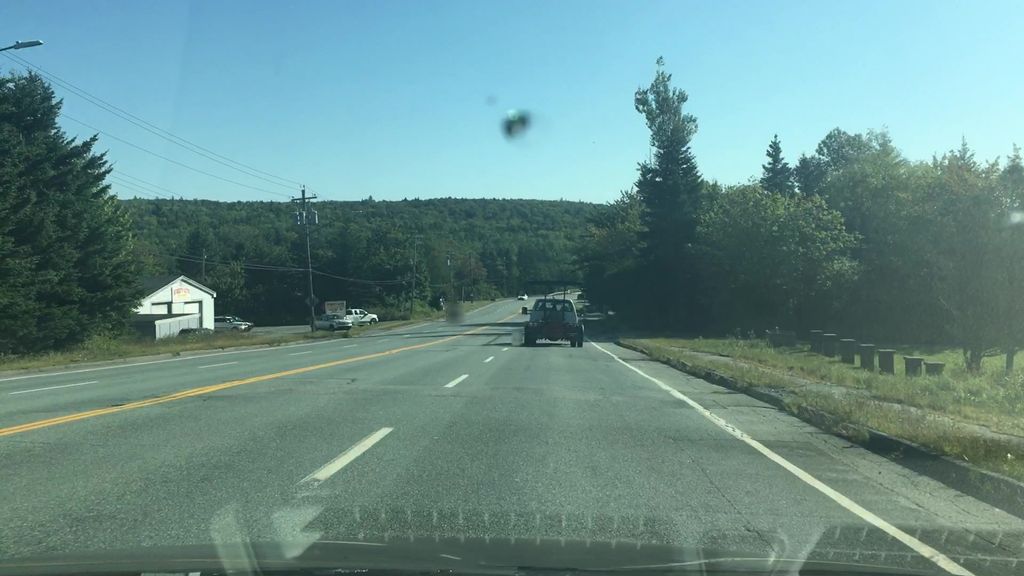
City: halifax